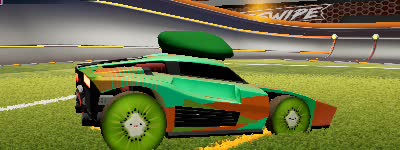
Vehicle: breakout